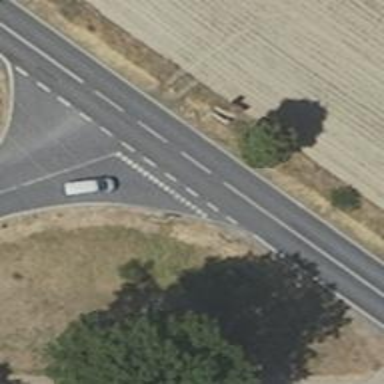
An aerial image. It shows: Secondary road with asphalt surface.